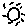
Label: sun